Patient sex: M
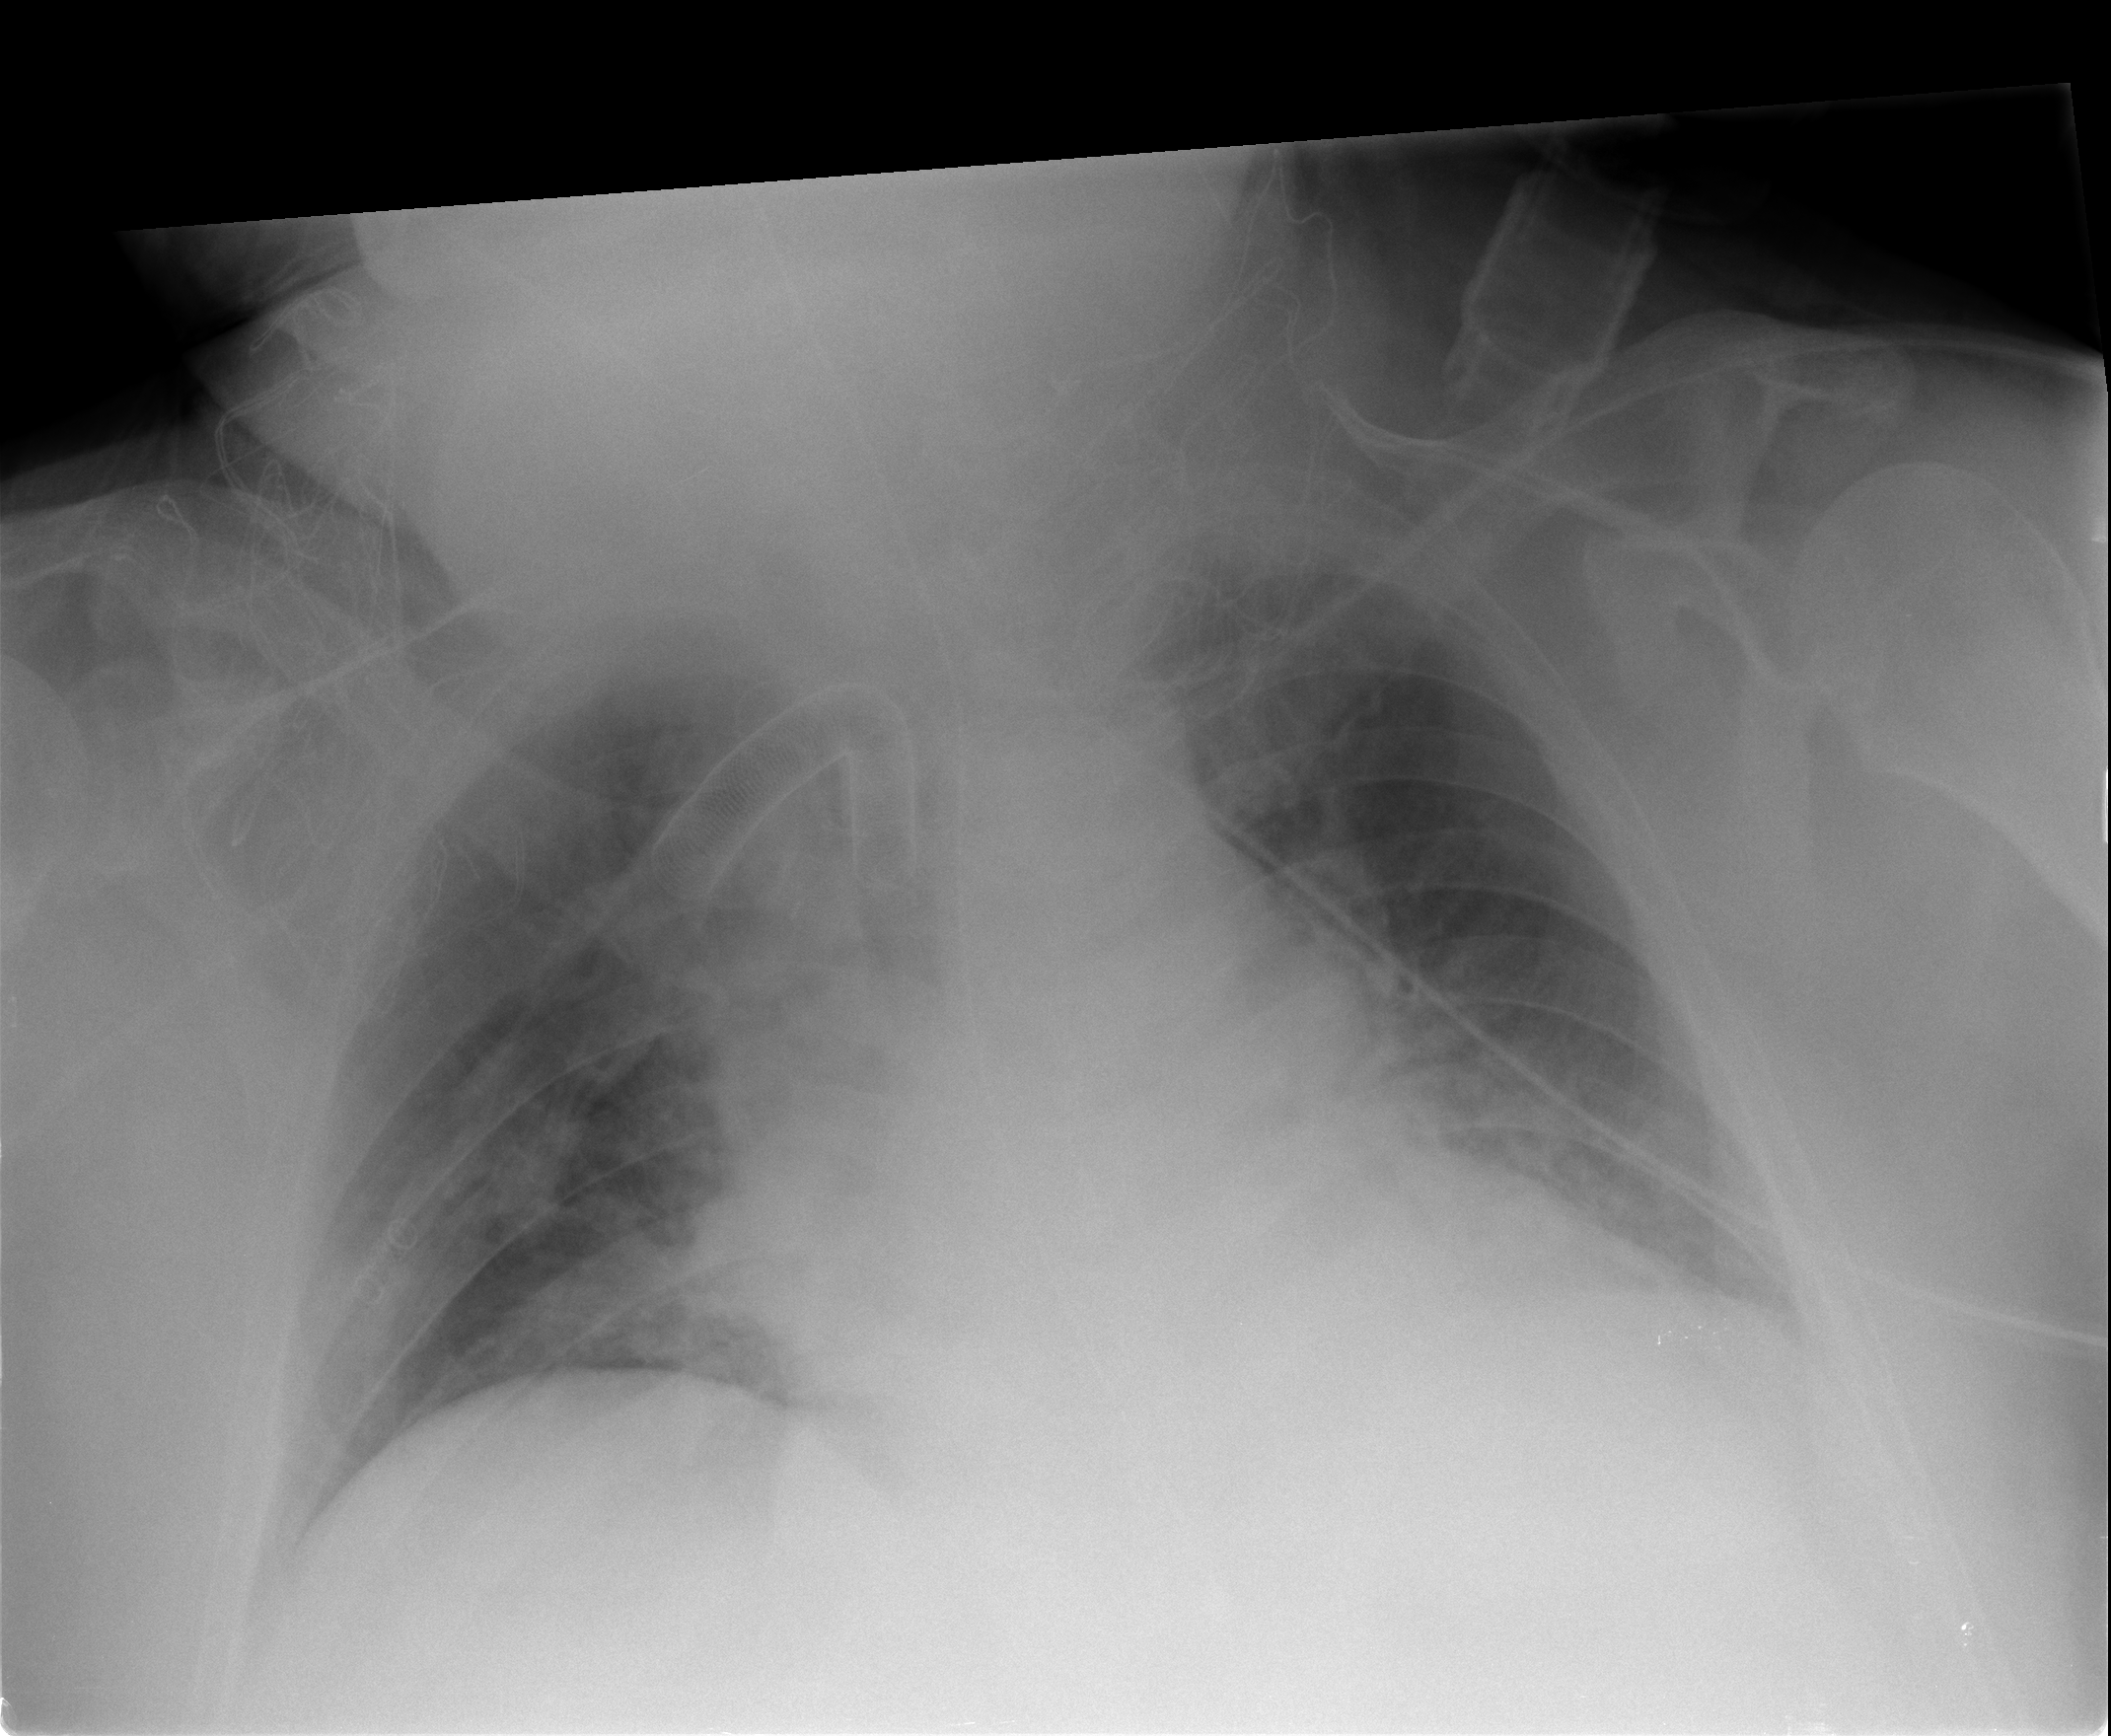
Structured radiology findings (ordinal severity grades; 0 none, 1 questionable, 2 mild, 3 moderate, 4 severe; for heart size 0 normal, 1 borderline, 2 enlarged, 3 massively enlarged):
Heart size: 2
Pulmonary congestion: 2
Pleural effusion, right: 0
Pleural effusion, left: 0
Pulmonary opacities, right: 0
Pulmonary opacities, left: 0
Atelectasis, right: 0
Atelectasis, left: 0